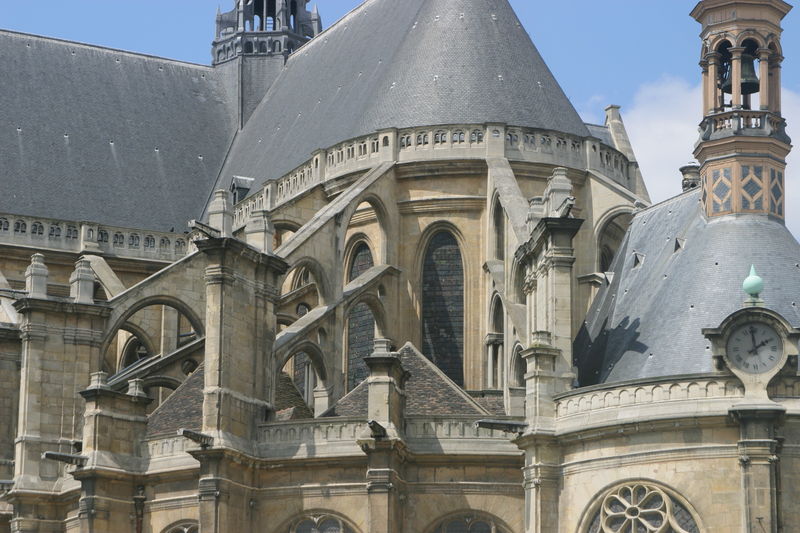
Titel: Saint-Eustache in Paris
Standort: Paris, Saint-Eustache (EU - F)
Schlagwörter: blau, himmel, schatten, fenster, frankreich, grau, schwarz, weiss, dach, architektur, steine, kirche, england, gotik, turm, schiff, ansicht, bogen, fassade, zwei, mauer, uhr, foto, bögen, balustrade, glocke, sandstein, rosette, seitenschiff, apsis, chor, streben, wasserspeier, strebe, masswerk, schindeln, vierung, strebepfeiler, strebebogen, fiale, butzen, rippenbogen, turmm, strebesystem, woilken, lkicht, viuerung